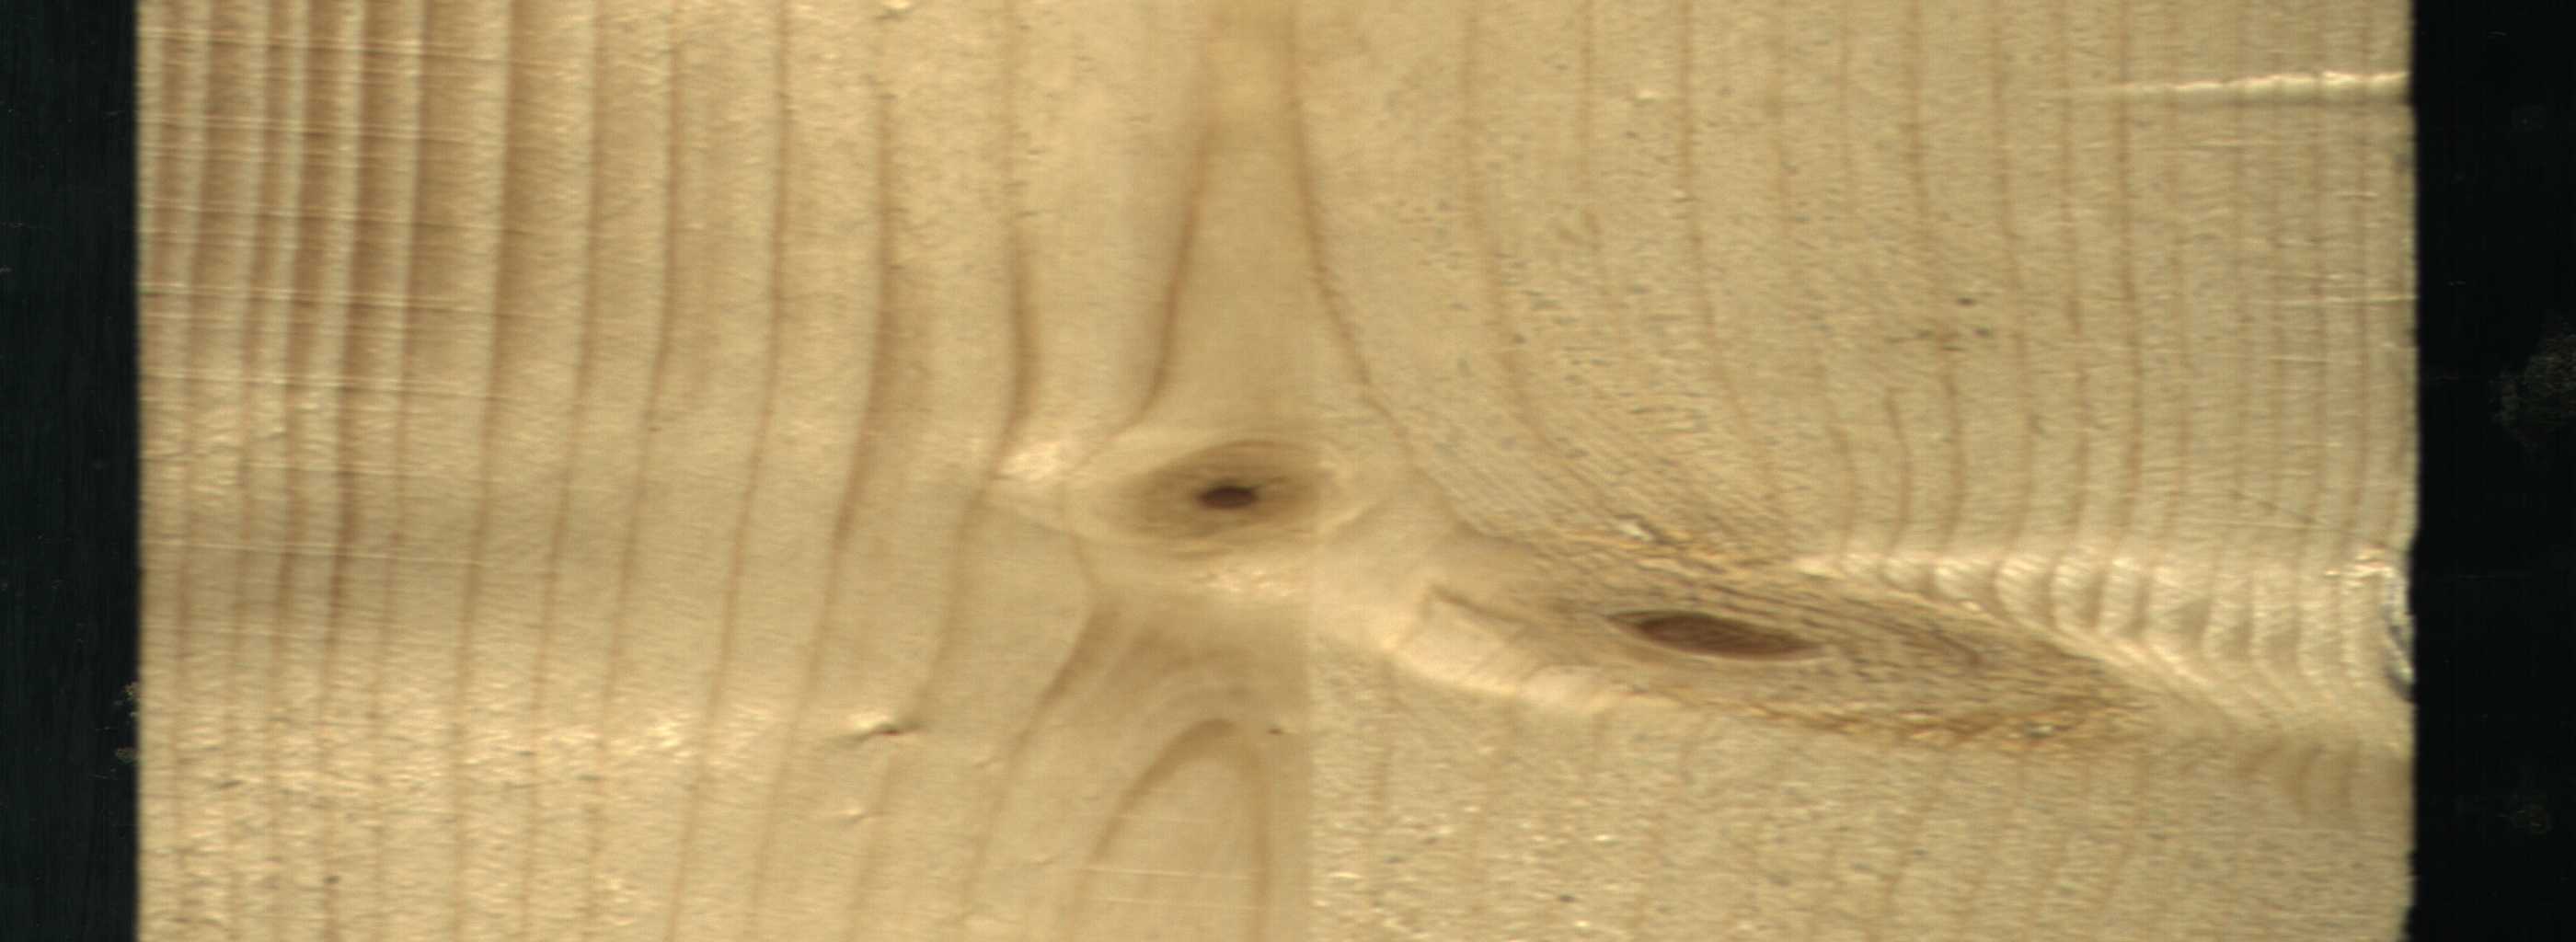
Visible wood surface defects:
Live_Knot
Live_Knot